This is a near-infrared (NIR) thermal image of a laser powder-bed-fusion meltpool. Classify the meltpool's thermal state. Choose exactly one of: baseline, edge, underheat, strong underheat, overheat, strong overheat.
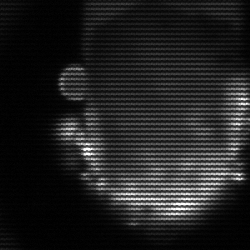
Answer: baseline